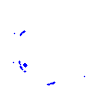
Particle: proton